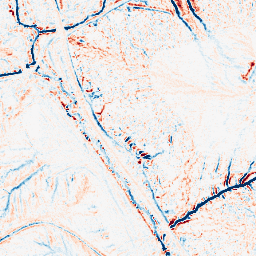
Category: edge_preserving
Decomposition family: median
Decomposition parameters: size: 7
Upsampling method: cubic_mitchell
Upsampling parameters: scale: 8
Upsampling scale: 8